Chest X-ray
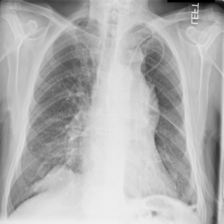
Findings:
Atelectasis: negative
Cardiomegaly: negative
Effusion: negative
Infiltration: negative
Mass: positive
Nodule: negative
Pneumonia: negative
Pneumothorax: negative
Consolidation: negative
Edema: negative
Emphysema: negative
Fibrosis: negative
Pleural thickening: negative
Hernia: negative